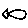
Label: fish